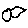
Label: bird